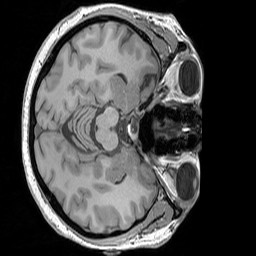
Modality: T1w
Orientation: axial
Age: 37
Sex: female
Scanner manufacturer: siemens
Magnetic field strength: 3 T
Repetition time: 1.83 s
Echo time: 0.00303 s